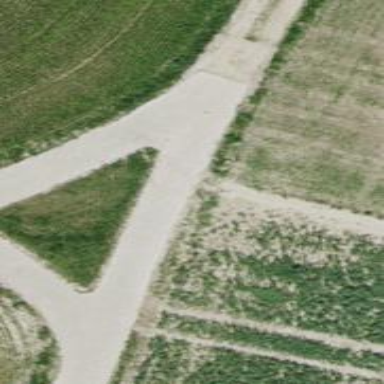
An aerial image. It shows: Track road with concrete surface.